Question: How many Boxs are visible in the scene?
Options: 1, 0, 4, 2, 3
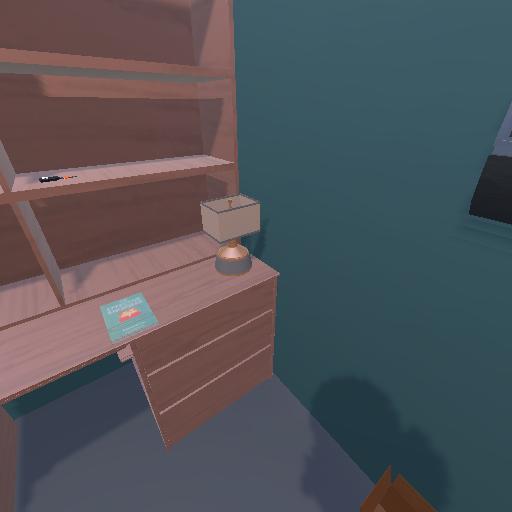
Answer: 1